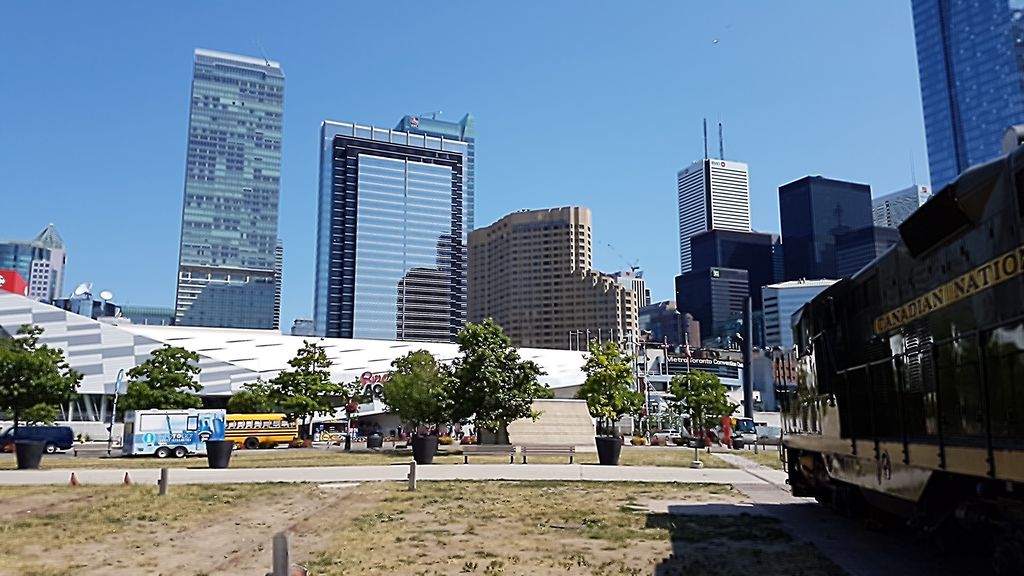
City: toronto